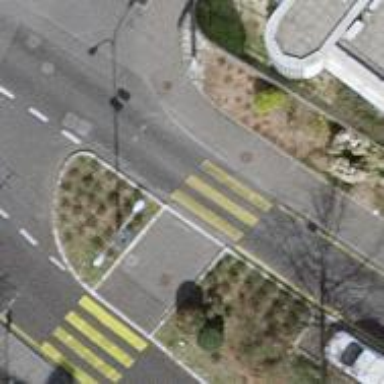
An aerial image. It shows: Marked crossing with zebra stripes on the road.